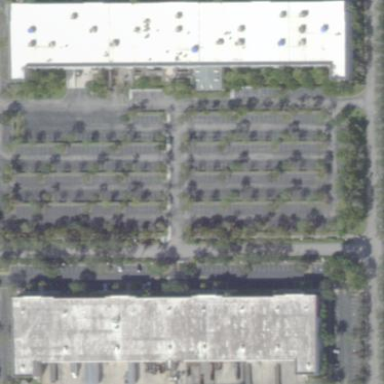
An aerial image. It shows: Parking area.